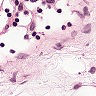
Metastatic tissue present: no